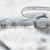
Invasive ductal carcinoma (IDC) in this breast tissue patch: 0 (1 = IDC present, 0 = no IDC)